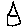
Label: house